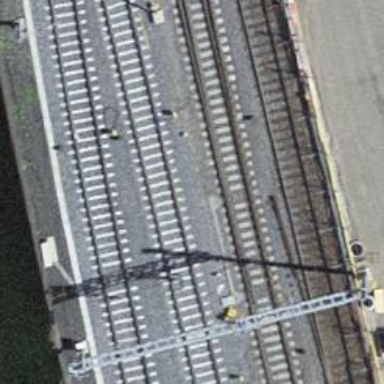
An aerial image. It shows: Railway switch.